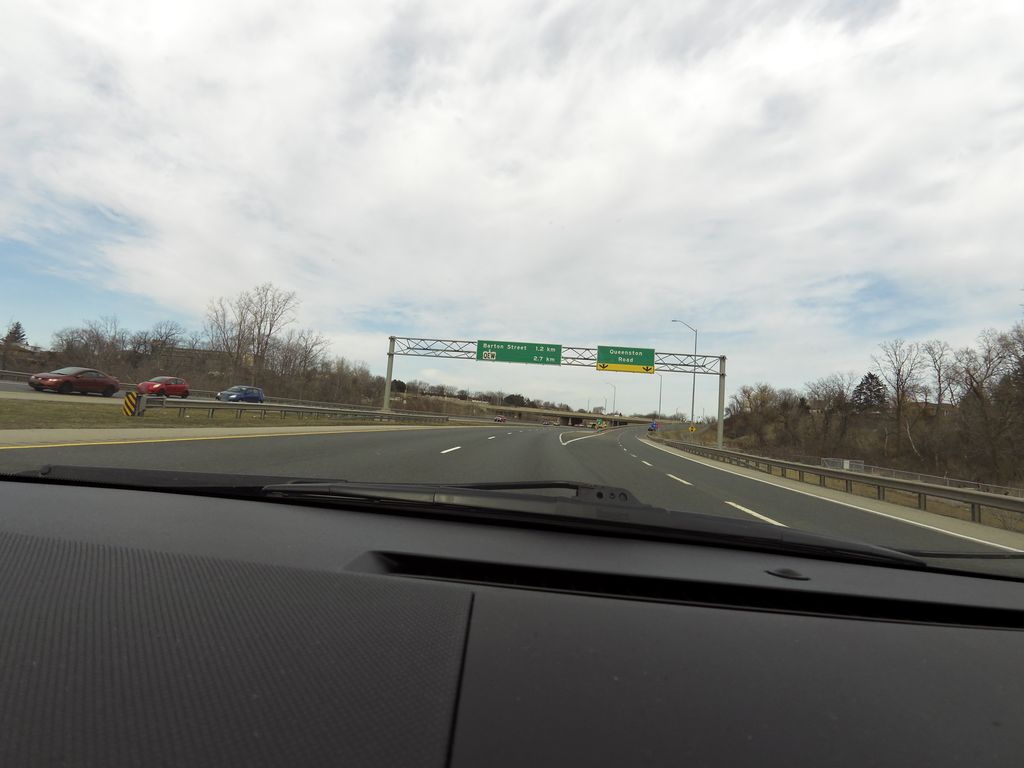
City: hamilton